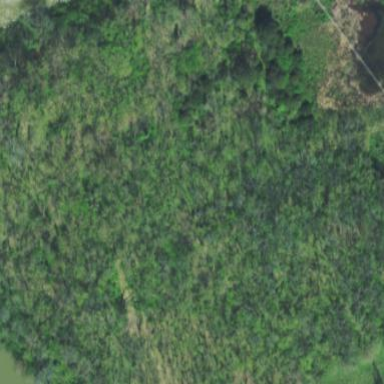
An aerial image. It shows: Beautiful woodland area.